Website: macys
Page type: payment
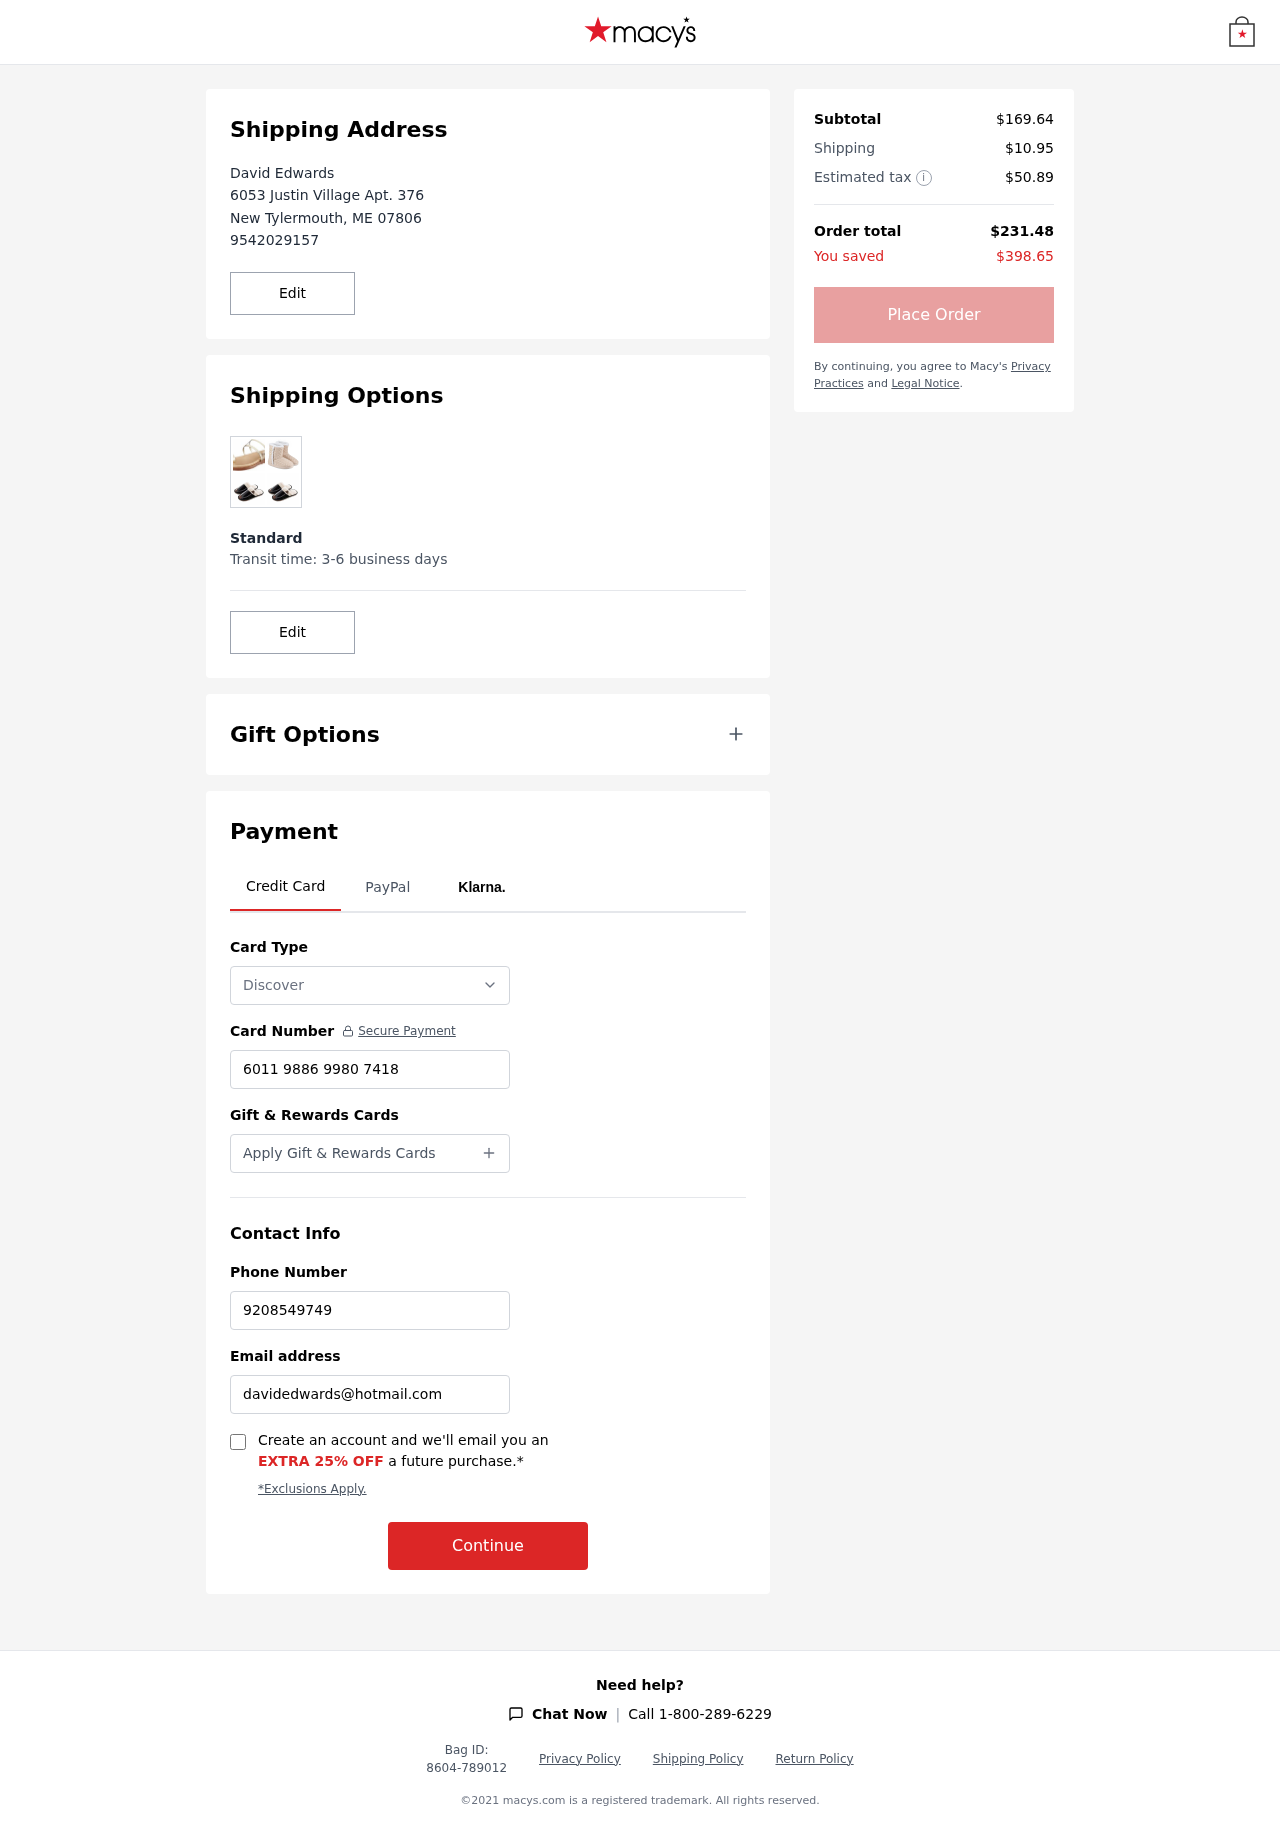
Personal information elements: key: PII_CARD_NUMBER
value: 6011 9886 9980 7418
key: PII_CARD_TYPE
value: Discover
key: PII_CITY
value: New Tylermouth
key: PII_EMAIL
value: davidedwards@hotmail.com
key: PII_FULLNAME
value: David Edwards
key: PII_PHONE
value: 9542029157
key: PII_PHONE_ALT
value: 9208549749
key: PII_POSTCODE
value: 07806
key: PII_STATE_ABBR
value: ME
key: PII_STREET
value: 6053 Justin Village Apt. 376
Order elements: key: ORDER_SUBTOTAL
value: $169.64
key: ORDER_SHIPPING_COST
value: $10.95
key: ORDER_TAX
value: $50.89
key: ORDER_TOTAL
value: $231.48
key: ORDER_SAVINGS
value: $398.65